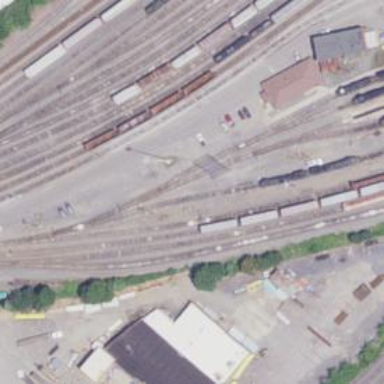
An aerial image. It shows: Railway yard.